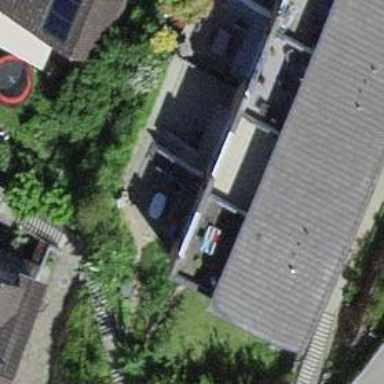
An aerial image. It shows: Terrace building.